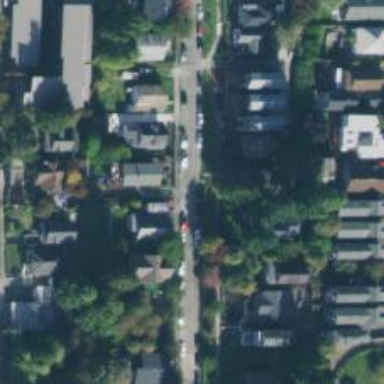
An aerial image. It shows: Residential road with separate sidewalk.